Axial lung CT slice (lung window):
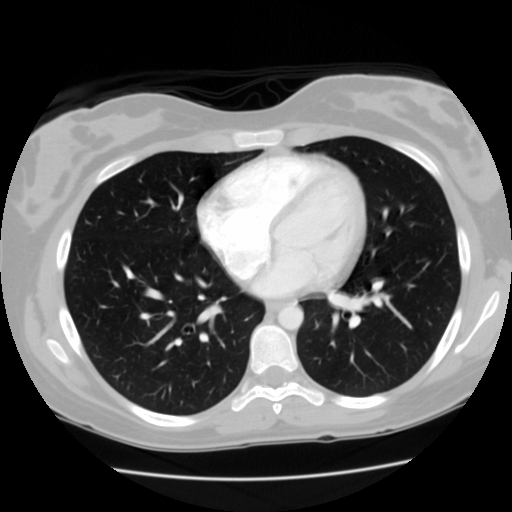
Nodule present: no